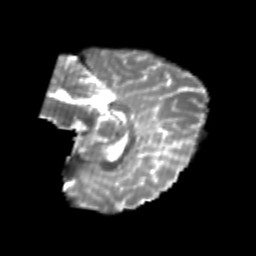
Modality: T2w
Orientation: sagittal
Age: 22
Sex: female
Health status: healthy
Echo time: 0.074 s